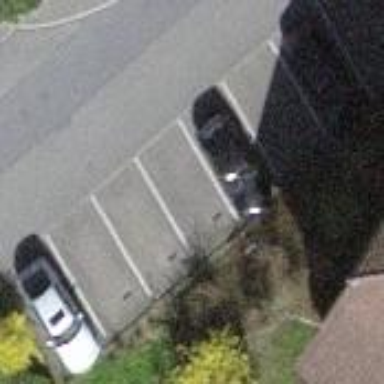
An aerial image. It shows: Parking available on the street side.